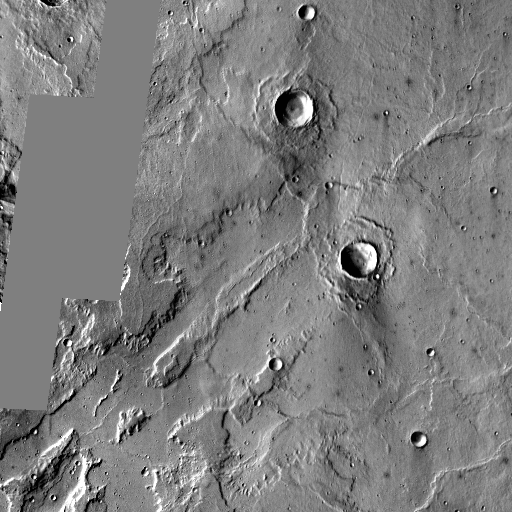
Crater classes present: Background, Other, Layered